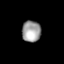
Tissue: lung
Cell type: Others
Senescence score: 0.2363
Nuclear area (px): 398
Mean DAPI intensity: 156.839